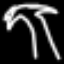
Label: palm tree